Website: bh-photo
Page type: customer-info-address
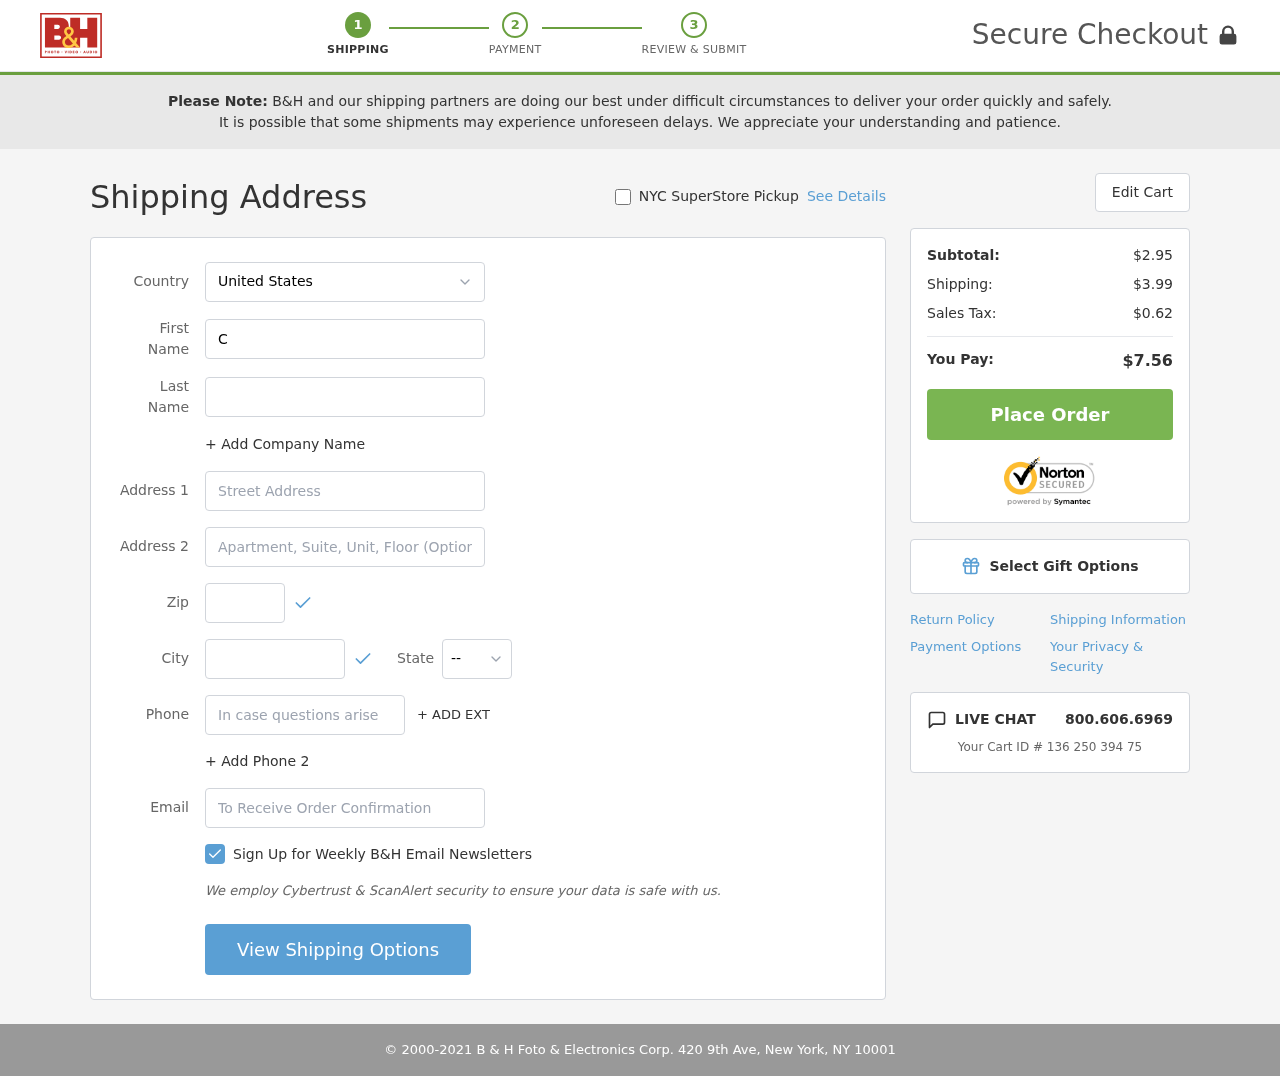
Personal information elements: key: PII_CITY
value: Michaelborough
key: PII_COUNTRY
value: United States
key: PII_EMAIL
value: carla_garcia@hotmail.com
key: PII_FIRSTNAME
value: Carla
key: PII_LASTNAME
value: Garcia
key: PII_PHONE
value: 2935568115
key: PII_POSTCODE
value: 29726
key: PII_STATE_ABBR
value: CA
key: PII_STREET
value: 2771 Ballard Fort Suite 818
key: PII_STREET2
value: Suite 880
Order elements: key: ORDER_SUBTOTAL
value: $2.95
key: ORDER_SHIPPING_COST
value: $3.99
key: ORDER_TAX
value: $0.62
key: ORDER_TOTAL
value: $7.56
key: ORDER_ID
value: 136 250 394 75